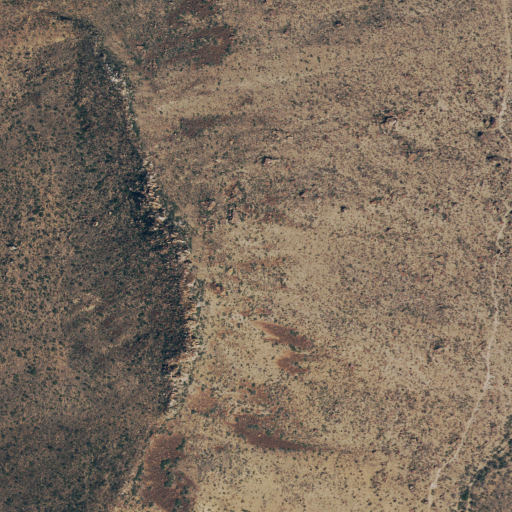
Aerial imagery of mountains in Texas named Lone Mountain containing only shrub